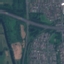
Land use / land cover: Highway